Field crop: maize
Growth stage: 2
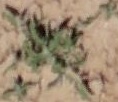
Species: atriplex